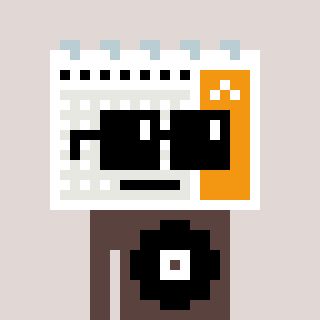
a pixel art character with square black sunglasses, a calendar-shaped head and a darkbrown-colored body on a warm background